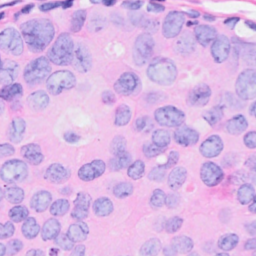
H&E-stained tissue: Breast